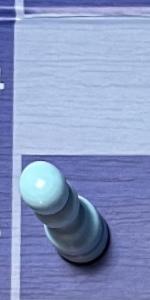
Label: Pawn_White